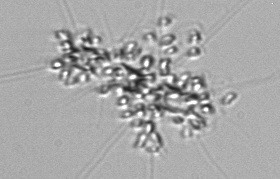
Label: Chaetoceros_didymus_TAG_external_flagellate